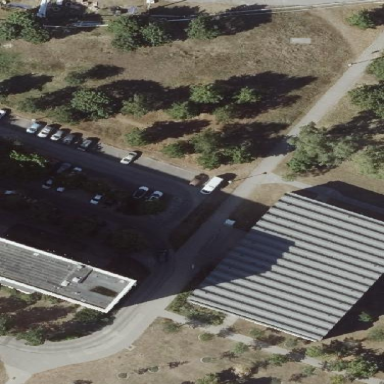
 located in sports center. The sports center offers multiple sports activities."